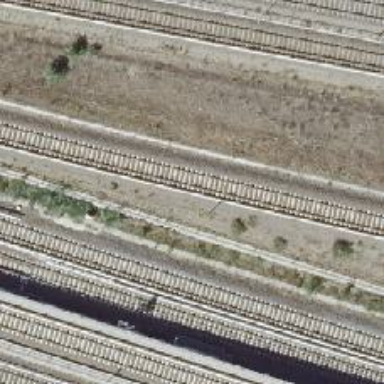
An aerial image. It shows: Solitary milestone along the railway.